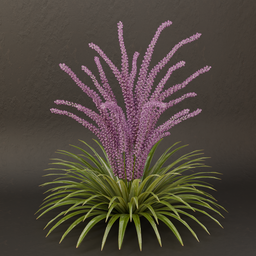
Label: nature